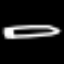
Label: pencil